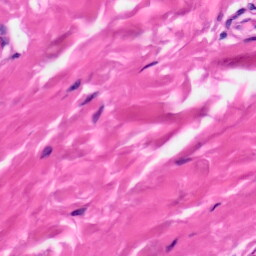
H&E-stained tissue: Skin